Question: Actually, I realy don't know how to get the subtract value of same variable.
For example (expected value)

and my code was as below:
'''
$sel = mysql_query("SELECT RIGHT(serial,4) as value, serial, date
from photodata
where folder='$m' or (serial >= '$cm' && serial <= '$cm2')") or die(mysql_error());
while ($selt=mysql_fetch_array($sel)) {
$value = $selt['value'];
$ser = $selt['serial'];
$dd = $selt['date'];
$rr = $value-$value;
}
'''
I'm really sure $rr won't work, but I just tried. Please anyone help me.
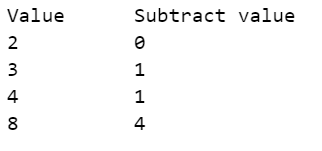
Answer: Just print $rr as subtract value and check, changed some code in above snippet. Hope, it will help you out.
'''
$index = 0;
$oldv = 0;
while ($selt=mysql_fetch_array($sel)) {
$value = $selt['value'];
$ser = $selt['serial'];
$dd = $selt['date'];
if($index==0) {
$oldv = $value;
$index = 1;
}
$rr = $value - $oldv;
echo $rr;
$oldv = $value;
}
'''